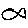
Label: fish